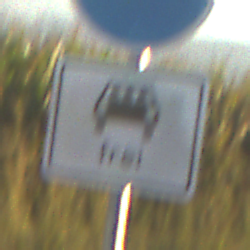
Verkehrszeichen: MehrfachbesetzePersonenkraftwagenFrei
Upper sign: Busssonderstreifen
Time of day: SunriseSunset
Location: Outdoor (RoadRail)
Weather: Clear
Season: NotSpecified
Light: Natural